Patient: sex M, age 37
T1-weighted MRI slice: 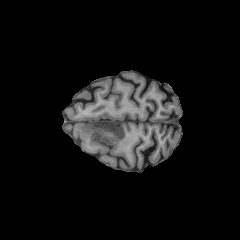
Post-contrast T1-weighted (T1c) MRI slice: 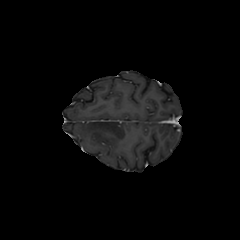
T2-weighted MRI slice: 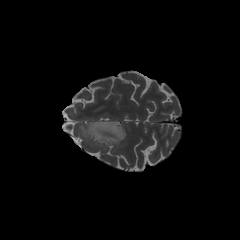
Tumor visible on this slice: yes
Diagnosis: Astrocytoma, IDH-mutant
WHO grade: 2